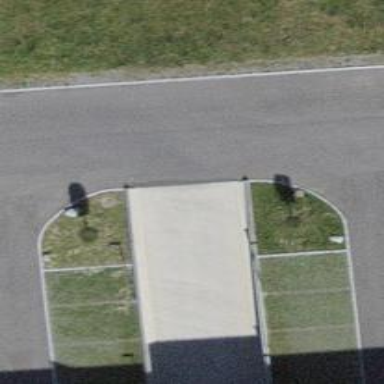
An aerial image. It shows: Parking entrance.